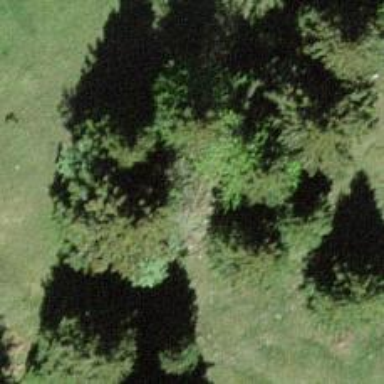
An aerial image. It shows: Needle-leaved tree in natural setting.